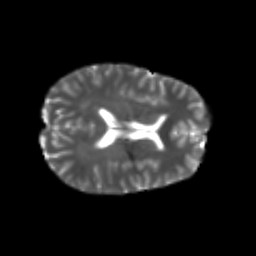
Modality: T2w
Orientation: axial
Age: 24
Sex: female
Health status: healthy
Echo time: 0.074 s